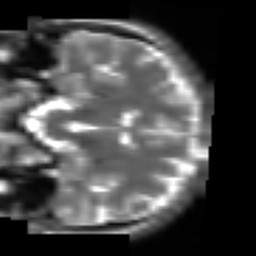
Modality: T2w
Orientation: coronal